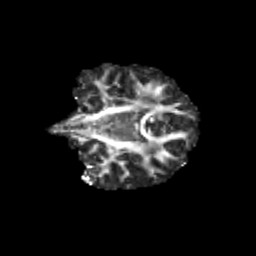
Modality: FA
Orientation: coronal
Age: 12
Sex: female
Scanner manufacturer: siemens
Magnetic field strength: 3 T
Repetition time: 3.8 s
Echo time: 0.07 s